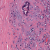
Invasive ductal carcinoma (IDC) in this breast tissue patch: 0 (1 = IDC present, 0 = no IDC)